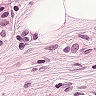
Metastatic tissue present: yes